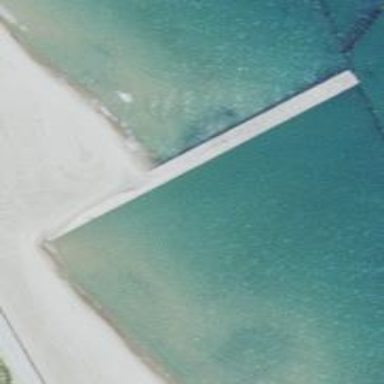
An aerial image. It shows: Man-made groyne.